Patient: sex M, age 66
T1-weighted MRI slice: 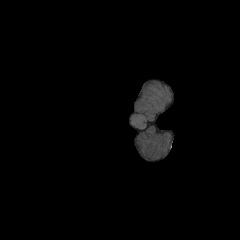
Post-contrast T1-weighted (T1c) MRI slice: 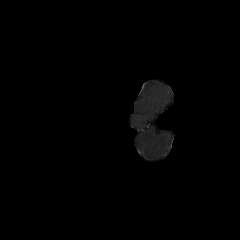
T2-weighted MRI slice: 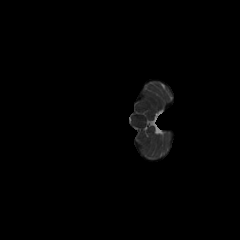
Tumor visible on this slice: no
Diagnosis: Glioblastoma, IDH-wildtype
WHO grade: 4